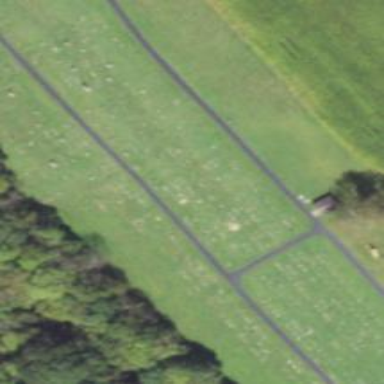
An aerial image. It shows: Cemetery.